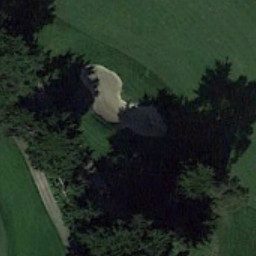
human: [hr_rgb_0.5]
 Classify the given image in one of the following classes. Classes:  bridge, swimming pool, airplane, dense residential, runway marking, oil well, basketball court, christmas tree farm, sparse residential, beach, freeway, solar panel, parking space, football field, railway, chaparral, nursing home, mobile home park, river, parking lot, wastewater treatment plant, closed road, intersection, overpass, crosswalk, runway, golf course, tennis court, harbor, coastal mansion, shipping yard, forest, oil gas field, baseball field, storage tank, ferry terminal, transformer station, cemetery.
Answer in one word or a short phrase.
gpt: golf course